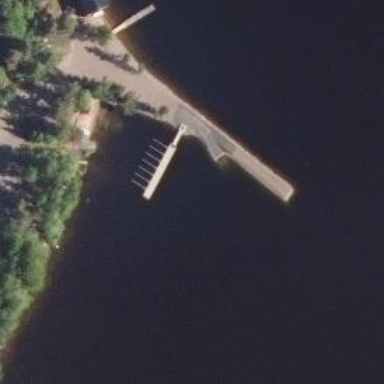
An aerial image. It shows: Slipway on asphalt service road.